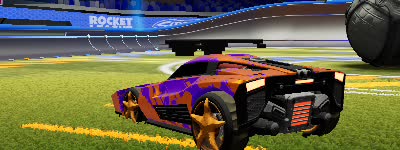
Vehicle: breakout